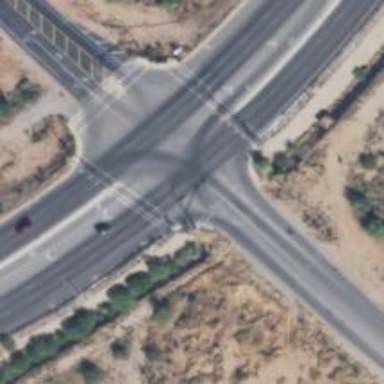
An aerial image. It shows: Marked crossing on footway.